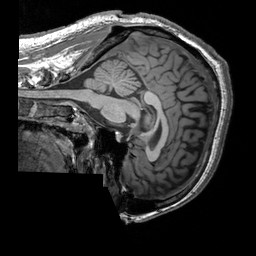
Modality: T1w
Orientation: sagittal
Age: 45
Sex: male
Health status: healthy
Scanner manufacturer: siemens
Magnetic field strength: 3 T
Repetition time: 2.3 s
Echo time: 0.00303 s